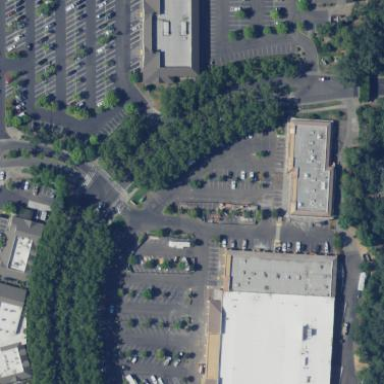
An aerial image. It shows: Commercial area.